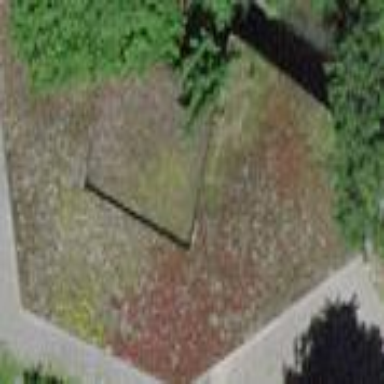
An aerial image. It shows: View of roof of building.